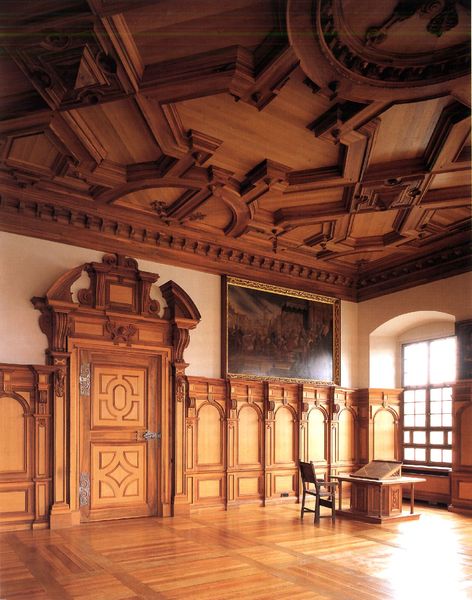
Titel: Augsburg, Rathaus, Goldener Saal
Künstler: Johann Matthias Kager
Standort: Augsburg (EU - D - B)
Schlagwörter: gemälde, fenster, holz, licht, raum, stuhl, tisch, tür, zimmer, schloss, ornament, architektur, barock, innenraum, decke, schreibtisch, parkett, sonnenlicht, giebel, saal, verzierung, foto, eisen, eckig, palast, holzdecke, pult, intarsien, schnitzerei, halbrund, portal, eisenbeschlag, kassetten, kassettendecke, schreibpult, sekretär, vertäfelung, schreinerei, kapitel, schnitzung, sprenggiebel, sprengbogen, vertäfelt, kapitelsaal